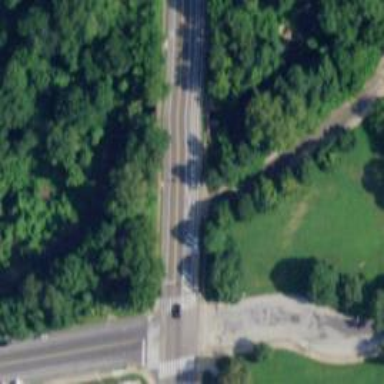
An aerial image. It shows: Tertiary road on asphalt surface on bridge.